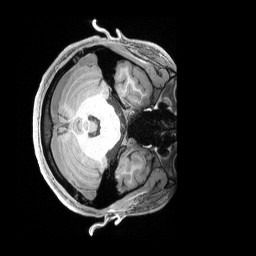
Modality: T1w
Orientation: axial
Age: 23
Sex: male
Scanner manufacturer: siemens
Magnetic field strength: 3 T
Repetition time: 2.4 s
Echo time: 0.00228 s